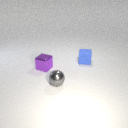
small blue rubber cube to the right of small purple metal cube